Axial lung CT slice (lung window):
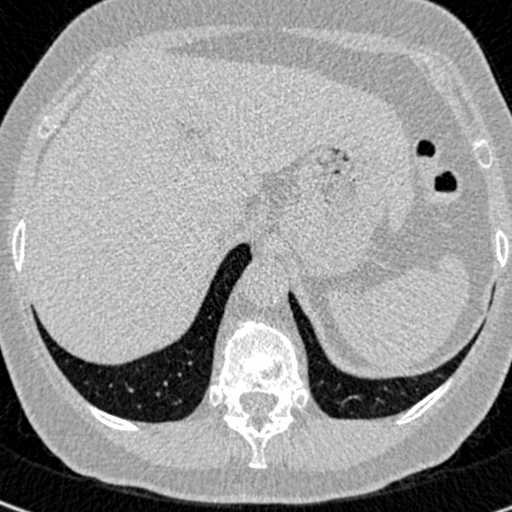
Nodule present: no